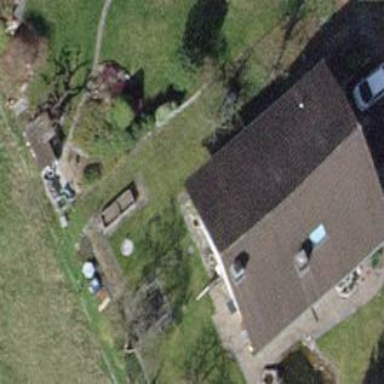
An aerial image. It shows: Detached building with gabled roof.